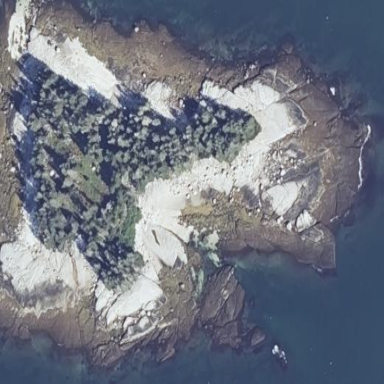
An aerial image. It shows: Island with natural coastline.